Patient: sex M, age 61
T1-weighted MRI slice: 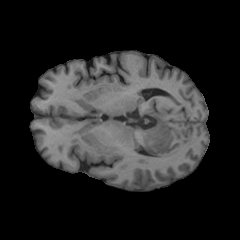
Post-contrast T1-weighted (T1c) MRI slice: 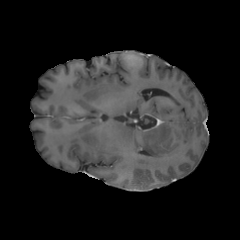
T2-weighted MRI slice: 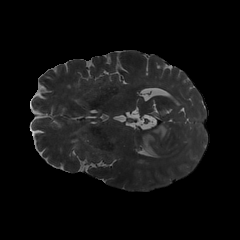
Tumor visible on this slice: yes
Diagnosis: Glioblastoma, IDH-wildtype
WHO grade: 4